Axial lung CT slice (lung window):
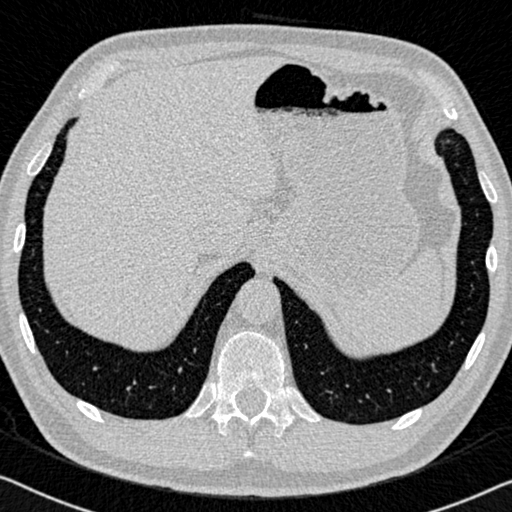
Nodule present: yes
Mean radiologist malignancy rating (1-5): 2.5